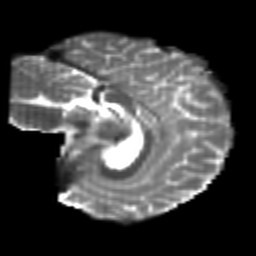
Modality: T2w
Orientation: sagittal
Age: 22
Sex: female
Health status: healthy
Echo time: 0.074 s